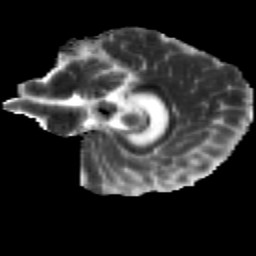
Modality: MD
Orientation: sagittal
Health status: healthy
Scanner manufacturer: siemens
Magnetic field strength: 3 T
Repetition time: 12 s
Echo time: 0.092 s